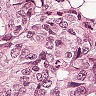
Metastatic tissue present: yes